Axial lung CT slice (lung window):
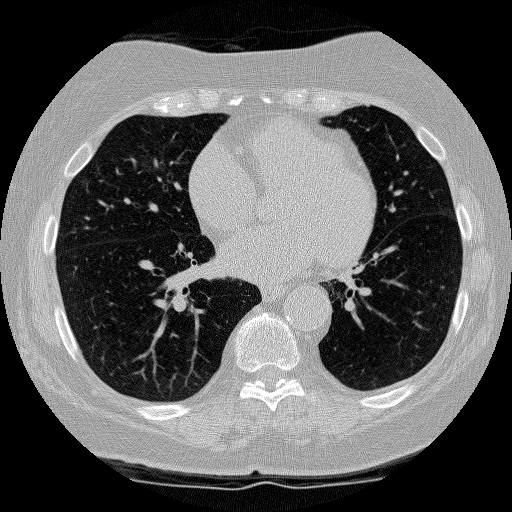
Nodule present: no